Field crop: tomato
Growth stage: 1
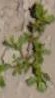
Species: portulaca